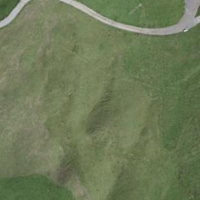
EUNIS habitat code: 23
Species observed at this site:
Turdus viscivorus
Spinus spinus